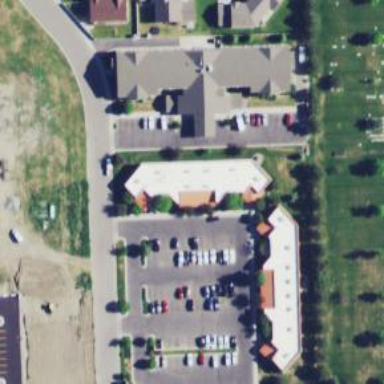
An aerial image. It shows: Hospice facility providing healthcare services.